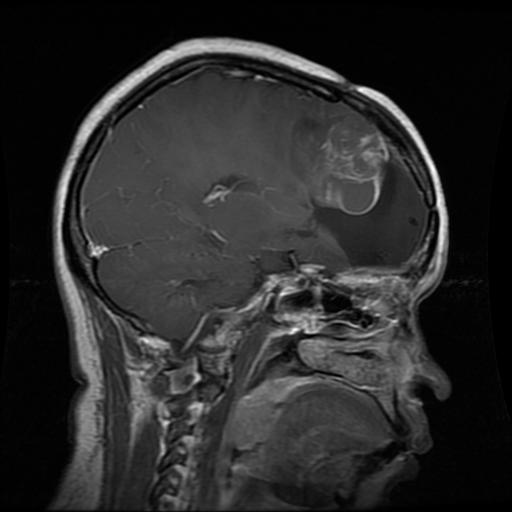
Label: glioma